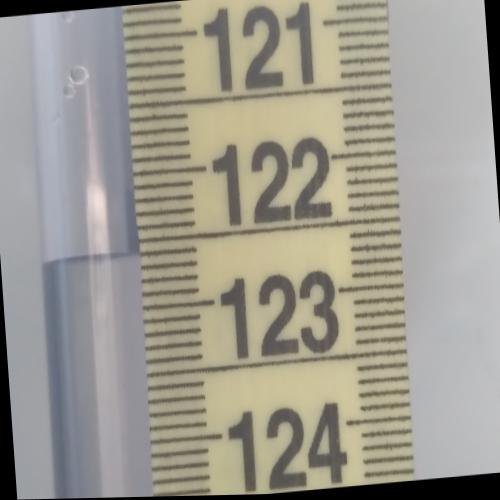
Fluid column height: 122.6 cm